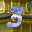
Label: 3